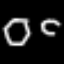
Label: octagon